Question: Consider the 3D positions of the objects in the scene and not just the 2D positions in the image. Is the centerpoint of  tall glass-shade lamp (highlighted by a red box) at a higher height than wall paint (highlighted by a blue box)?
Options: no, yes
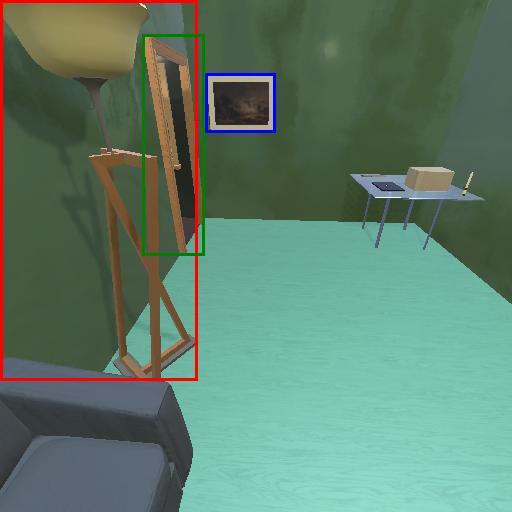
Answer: no